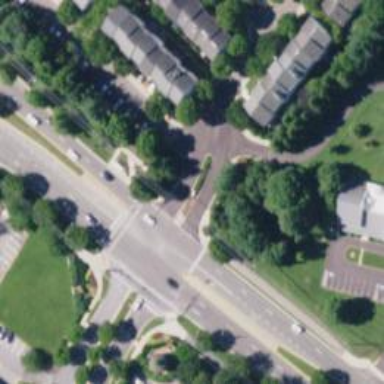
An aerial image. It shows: Marked road crossing.